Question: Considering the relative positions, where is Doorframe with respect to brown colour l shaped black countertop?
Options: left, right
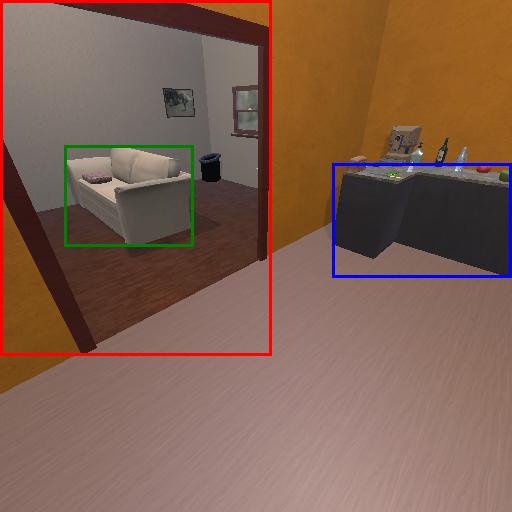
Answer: left